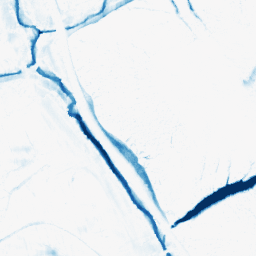
Category: morphological
Decomposition family: morphological_ellipse
Decomposition parameters: operation: closing
width: 20
height: 10
Upsampling method: lanczos
Upsampling parameters: scale: 4
Upsampling scale: 4